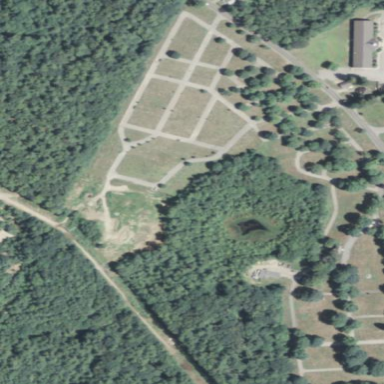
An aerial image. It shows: Cemetery with historical significance.